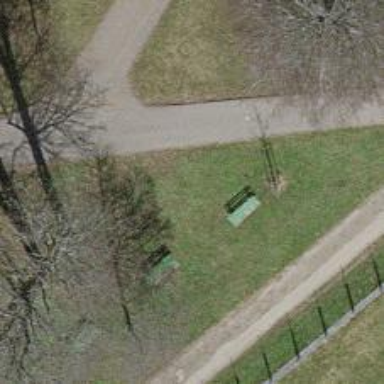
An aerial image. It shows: Bench for seating.